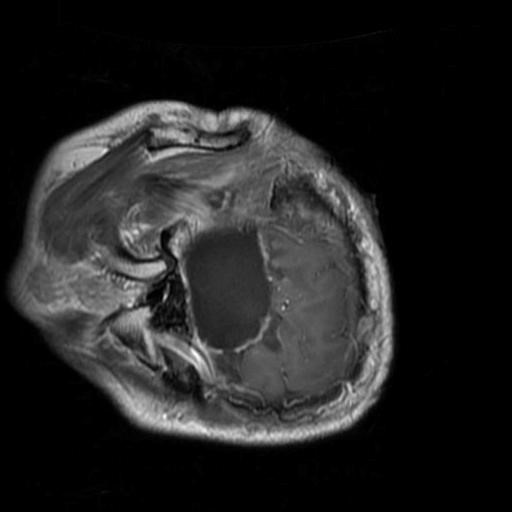
Label: brain_glioma